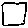
Label: square